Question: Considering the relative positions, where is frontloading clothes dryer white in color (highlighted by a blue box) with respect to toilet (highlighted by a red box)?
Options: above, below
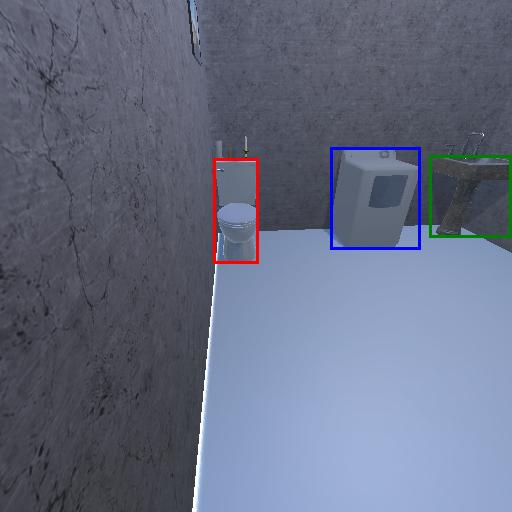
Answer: above